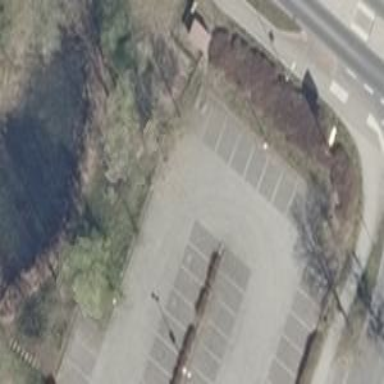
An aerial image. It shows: Parking aisle designated as service road.